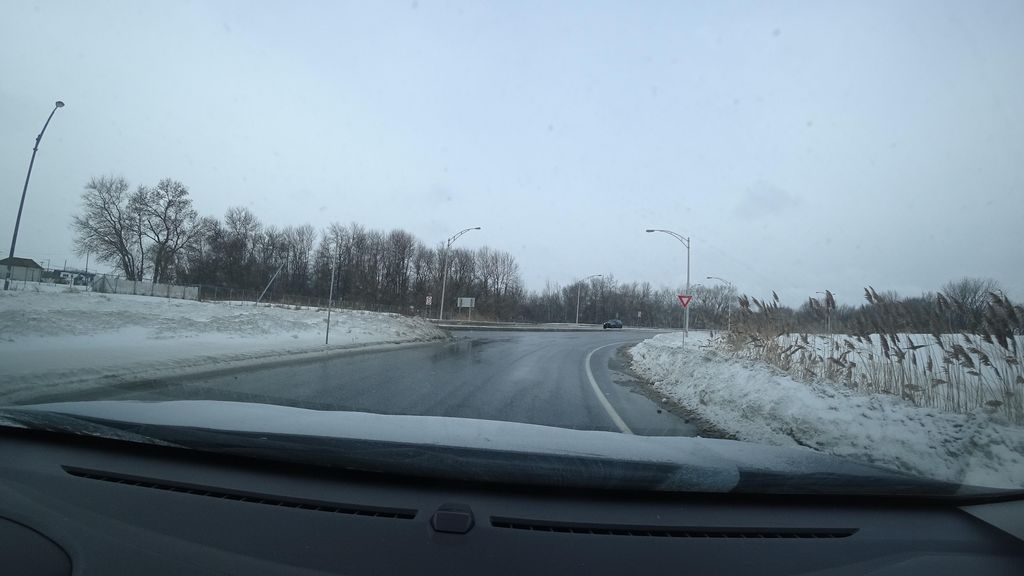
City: quebec_city